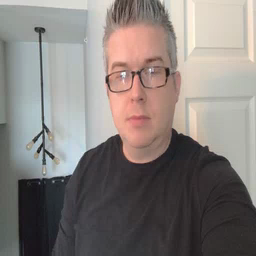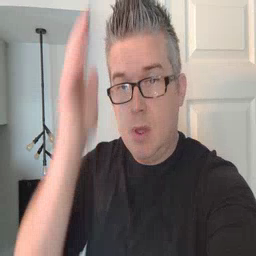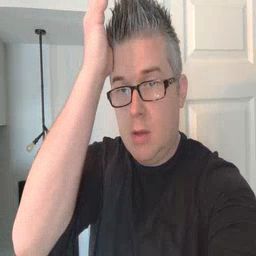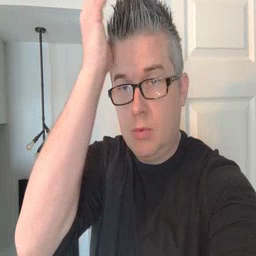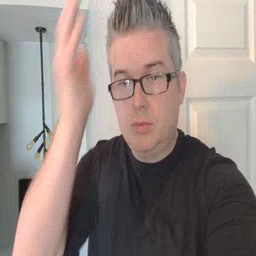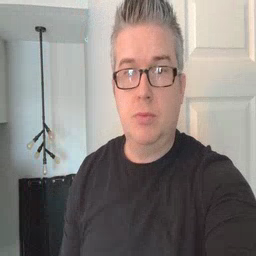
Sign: garbage